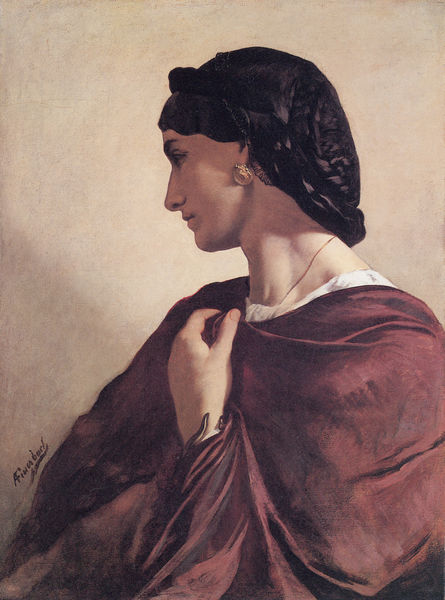
Titel: Nanna
Künstler: Anselm Feuerbach
Standort: Köln
Institution: Wallraf-Richartz-Museum
Schlagwörter: dunkel, gemälde, hand, haut, schatten, umhang, weiß, ausschnitt, braun, daumen, finger, frau, frisur, geste, haar, hintergrund, licht, mund, nase, ohr, ohrring, profil, schmuck, schwarz, blick, dame, rot, tuch, beige, malerei, hemd, jung, wand, arm, augen, bluse, falten, halten, inkarnat, bildnis, hals, portrait, porträt, signatur, öl, auge, gewand, gold, haare, mantel, pose, reich, sitzend, adel, klassizismus, ohrringe, haarreif, kinn, kontrast, locken, schulter, seitlich, modell, italien, venedig, zöpfe, kette, violett, monochrom, signiert, haarband, ölgemälde, kopftuch, zopf, ernst, melancholie, metall, überwurf, faltenwurf, hochsteckfrisur, nachdenklich, wange, ölfarbe, augenbraue, gedanken, halskette, geneigt, umriss, abgewandt, flechten, antike, hautfarbe, unterschrift, schönheit, drapiert, seite, verbergen, schlange, allegorie, kranz, rom, armband, armreif, kiefer, geflochten, feuerbach, viertelprofil, strenge, abgewendet, gesichtszüge, ohrschmuck, kopfbinde, klassik, kopfschmuck, format, ader, haartracht, anmut, sinnend, nasenflügel, römerin, klassisch, klassizistisch, sehnen, beig, spanierin, haarnetz, handhaltung, armschmuck, anselm, schliessen, anselm feuerbach, hette, armbnad, frauenideal, halskettchen, kopflinie, nana, turmban, umwickeln, zangengriff, zeigefindger, frau turban, finnbach